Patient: sex M, age 74
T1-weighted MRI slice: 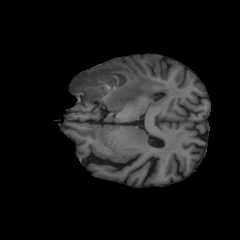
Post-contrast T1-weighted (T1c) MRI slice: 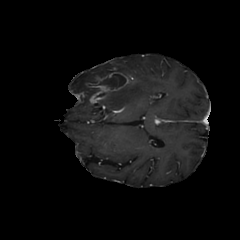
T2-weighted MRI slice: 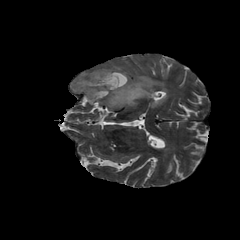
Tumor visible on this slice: yes
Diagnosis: Glioblastoma, IDH-wildtype
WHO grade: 4